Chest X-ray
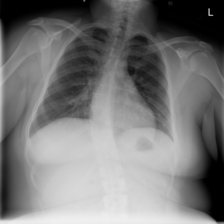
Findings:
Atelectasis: negative
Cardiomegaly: negative
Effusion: negative
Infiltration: positive
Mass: negative
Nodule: negative
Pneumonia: negative
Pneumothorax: negative
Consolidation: negative
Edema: negative
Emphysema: negative
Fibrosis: negative
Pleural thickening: negative
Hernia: negative